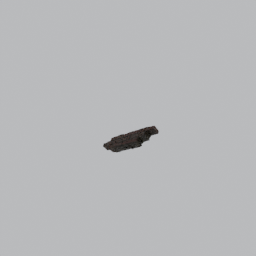
Label: architecture